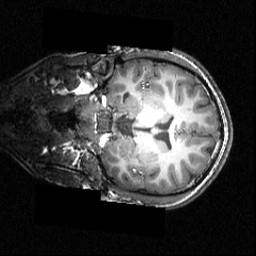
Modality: T1w
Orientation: coronal
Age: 20
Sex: male
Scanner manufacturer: siemens
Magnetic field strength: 3.951 T
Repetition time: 1.5 s
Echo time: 0.00335 s